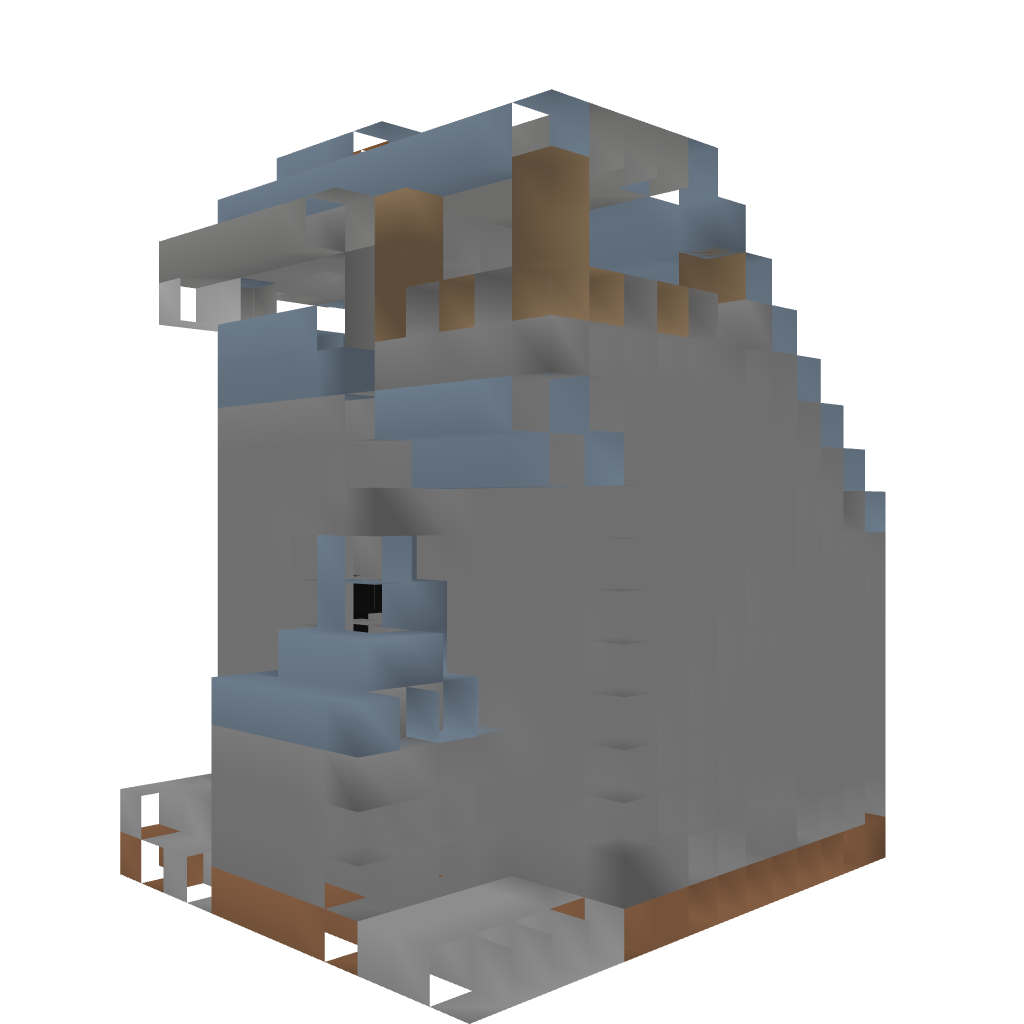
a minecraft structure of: Minecart(railess)